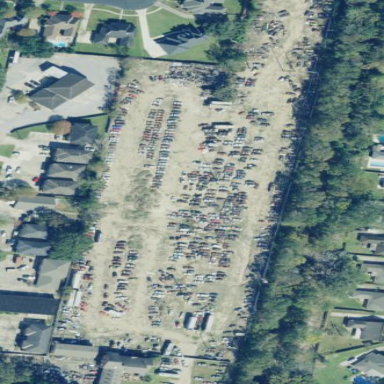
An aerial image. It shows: Scrap yard located in industrial area.